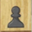
Piece: bP